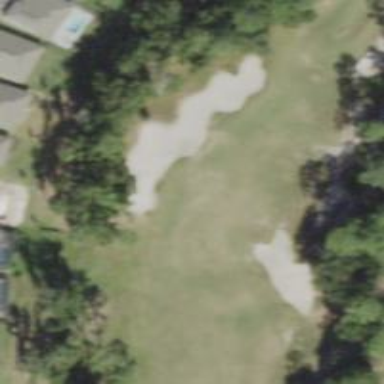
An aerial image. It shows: View of golf hole.